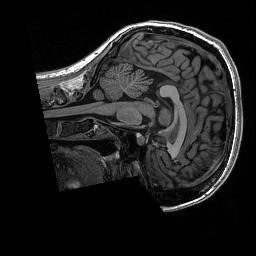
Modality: T1w
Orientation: sagittal
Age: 22
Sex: female
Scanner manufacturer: siemens
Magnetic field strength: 3 T
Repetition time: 2.53 s
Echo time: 0.0033 s